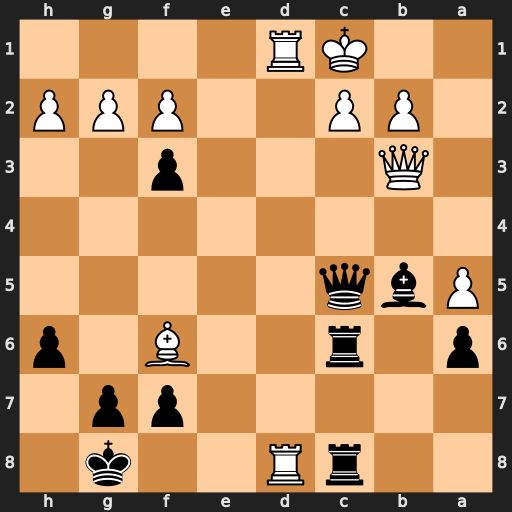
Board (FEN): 2rR2k1/5pp1/p1r2B1p/Pbq5/8/1Q3p2/1PP2PPP/2KR4
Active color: b
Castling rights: -
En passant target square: -
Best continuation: Rxd8 Rxd8+ Kh7